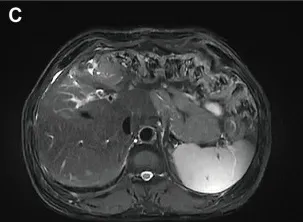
After. ICI therapy.
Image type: radiology (mri)